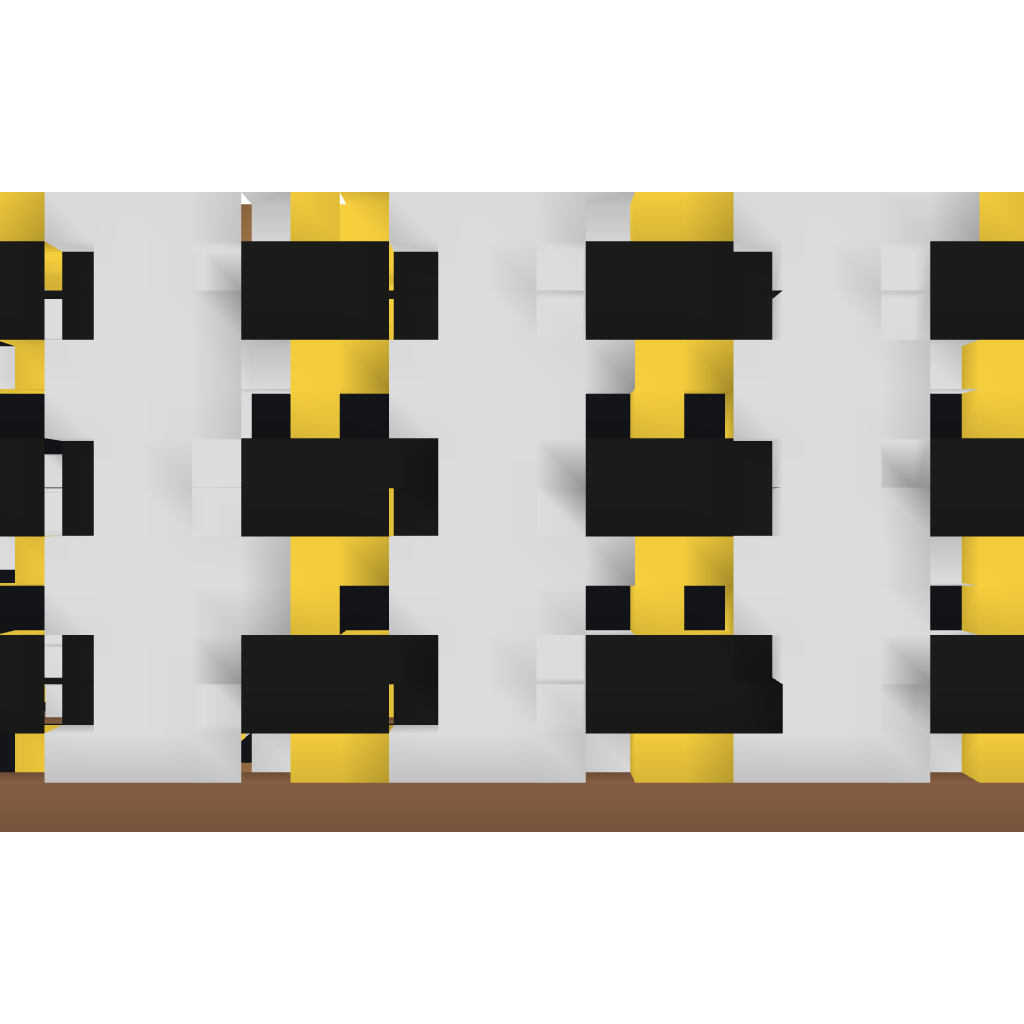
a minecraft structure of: Donator Room